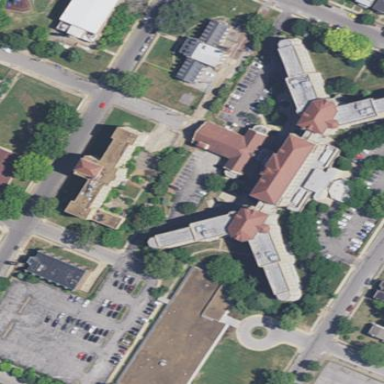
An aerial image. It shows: Nursing home building.